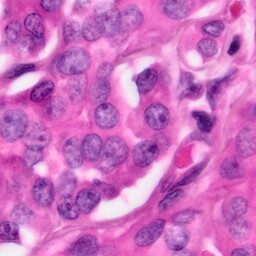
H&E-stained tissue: Pancreatic